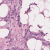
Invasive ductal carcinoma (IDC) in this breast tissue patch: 1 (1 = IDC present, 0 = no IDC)